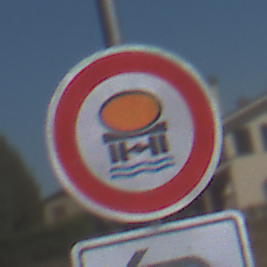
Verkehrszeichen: VerbotFahrzeugeWassergefaehrdenderLadung
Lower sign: RichtungsangabeDurchPfeile2
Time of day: MorningAfternoon
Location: Outdoor (Suburban)
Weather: PartlyCloudy
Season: NotSpecified
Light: Natural